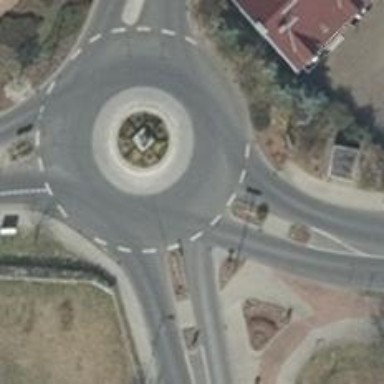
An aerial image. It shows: Secondary road with asphalt surface leading to roundabout junction.